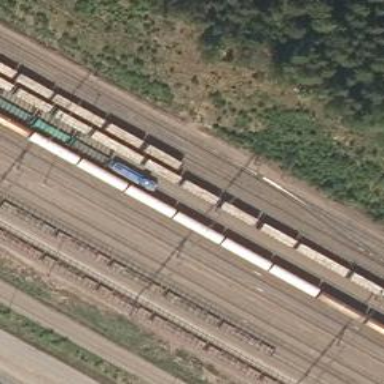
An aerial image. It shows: Rail yard with electrified contact lines for railway operations.